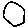
Label: circle